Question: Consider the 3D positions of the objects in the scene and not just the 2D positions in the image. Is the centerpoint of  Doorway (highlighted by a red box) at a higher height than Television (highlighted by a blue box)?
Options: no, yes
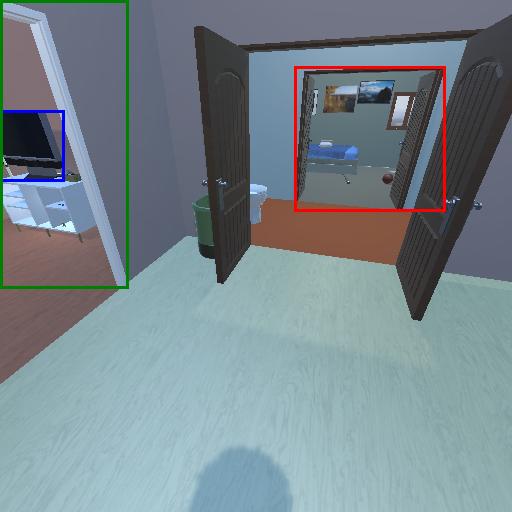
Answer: no